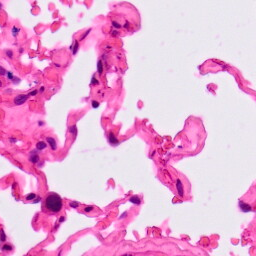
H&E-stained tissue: Lung